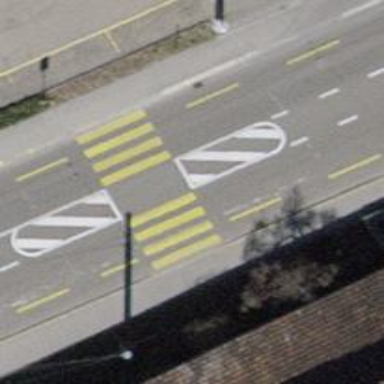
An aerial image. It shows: Zebra crossing on the road.